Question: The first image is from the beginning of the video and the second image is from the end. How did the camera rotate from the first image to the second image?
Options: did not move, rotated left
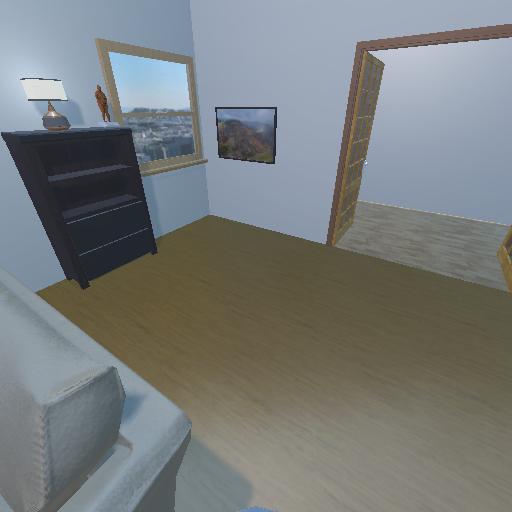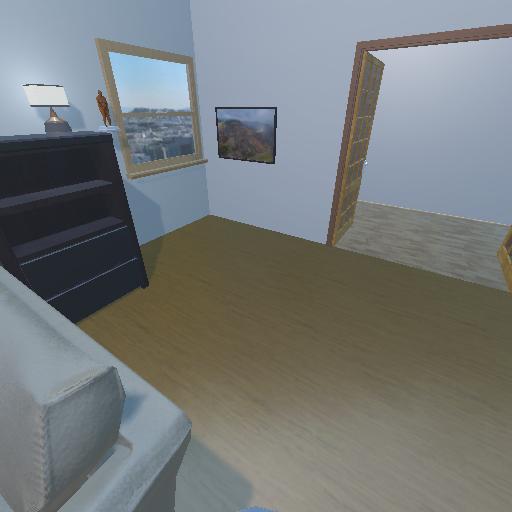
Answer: did not move